Interaction volume radius: 5 \u00c5
Interaction volume height: 10 \u00c5
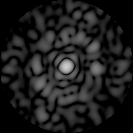
Disorder parameter: 0.8207